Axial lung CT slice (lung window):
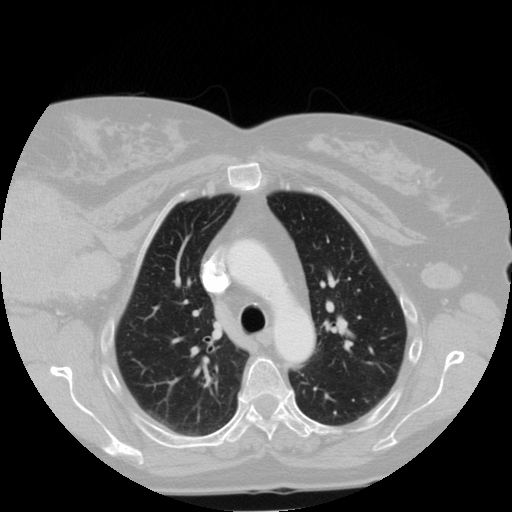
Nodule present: no